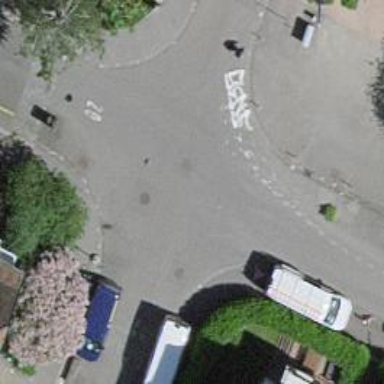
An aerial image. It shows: Asphalt road in living street.